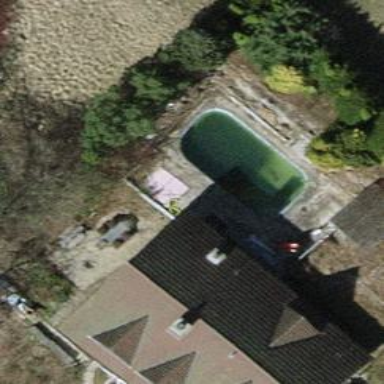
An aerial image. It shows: Outdoor swimming pool on leisure land.